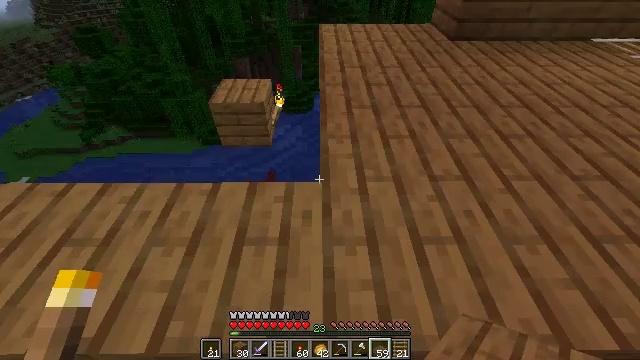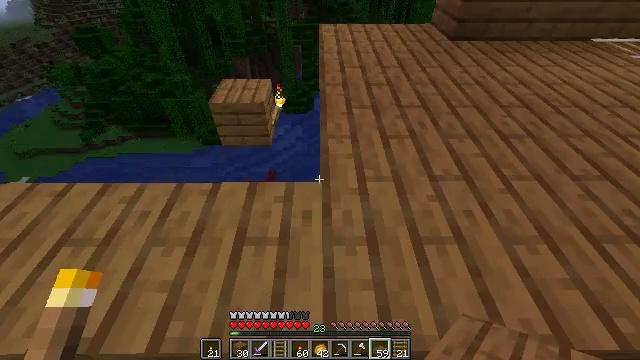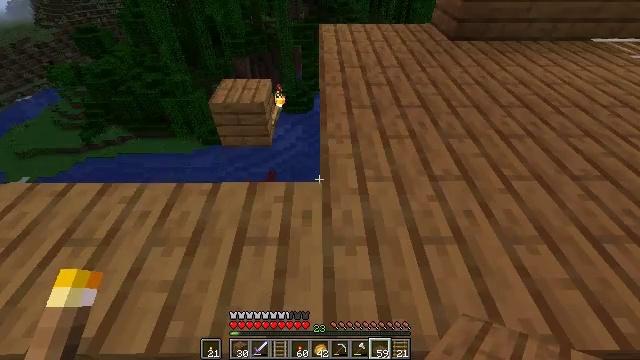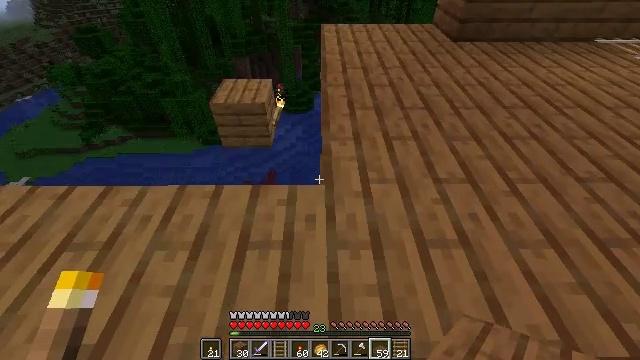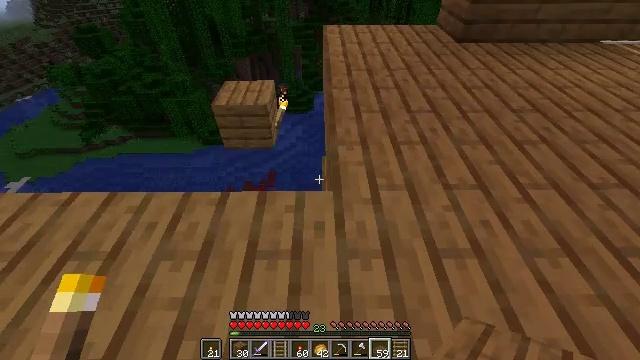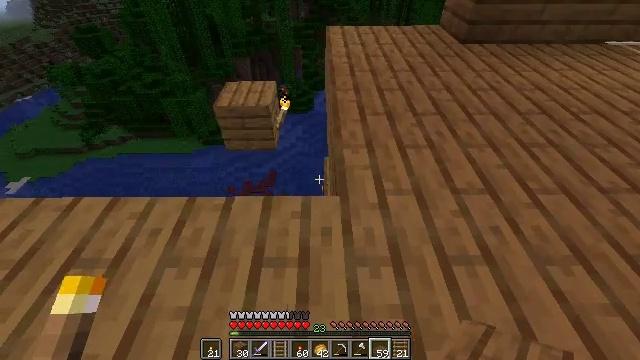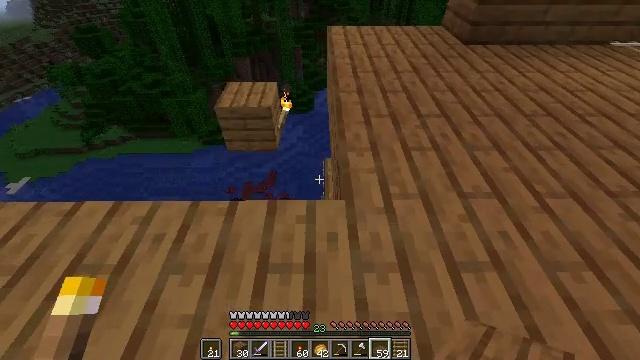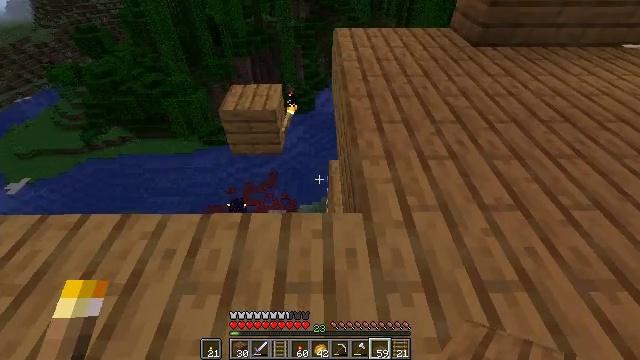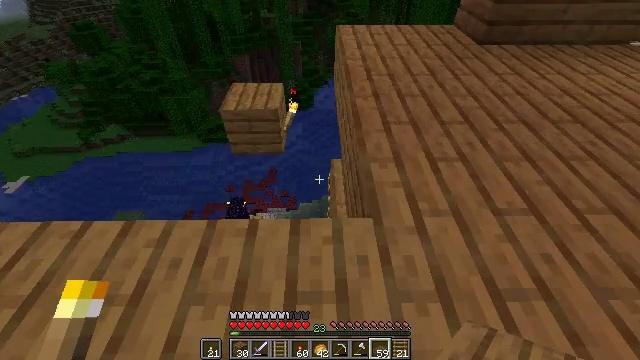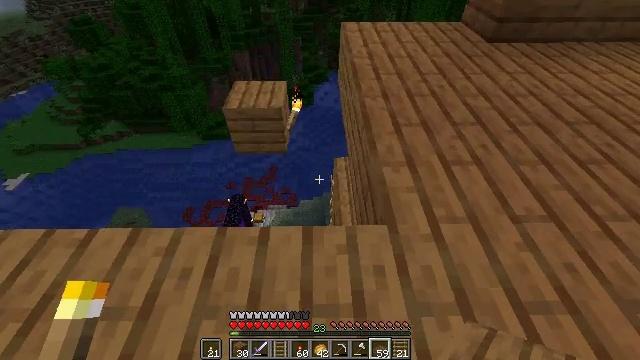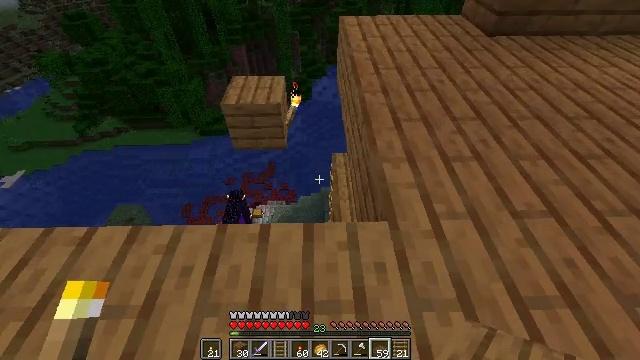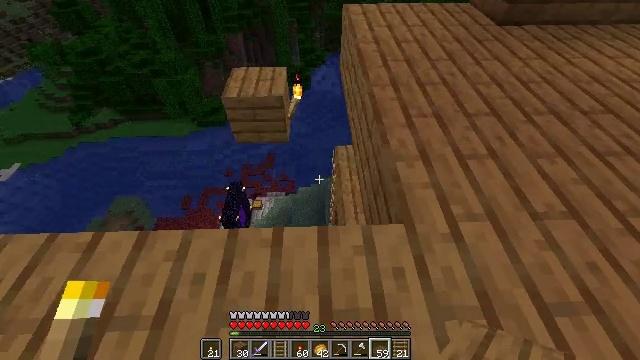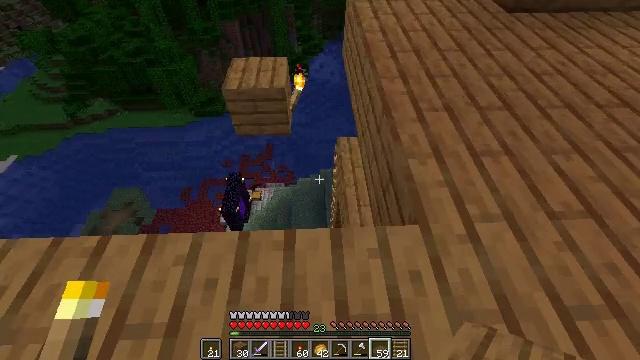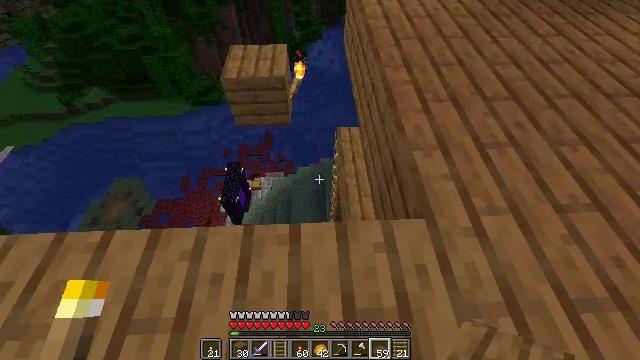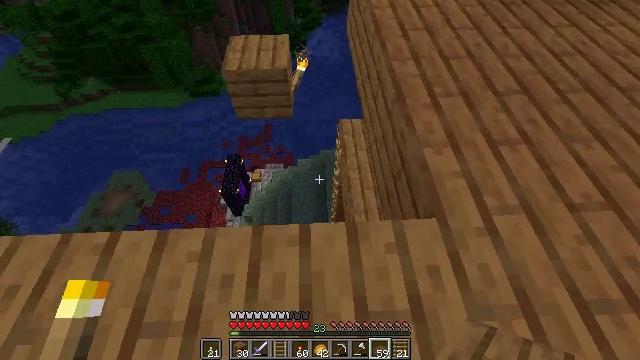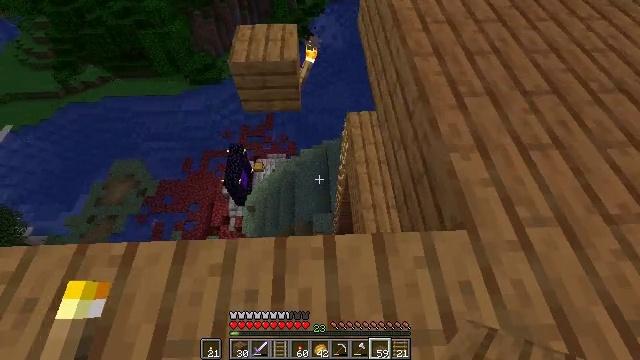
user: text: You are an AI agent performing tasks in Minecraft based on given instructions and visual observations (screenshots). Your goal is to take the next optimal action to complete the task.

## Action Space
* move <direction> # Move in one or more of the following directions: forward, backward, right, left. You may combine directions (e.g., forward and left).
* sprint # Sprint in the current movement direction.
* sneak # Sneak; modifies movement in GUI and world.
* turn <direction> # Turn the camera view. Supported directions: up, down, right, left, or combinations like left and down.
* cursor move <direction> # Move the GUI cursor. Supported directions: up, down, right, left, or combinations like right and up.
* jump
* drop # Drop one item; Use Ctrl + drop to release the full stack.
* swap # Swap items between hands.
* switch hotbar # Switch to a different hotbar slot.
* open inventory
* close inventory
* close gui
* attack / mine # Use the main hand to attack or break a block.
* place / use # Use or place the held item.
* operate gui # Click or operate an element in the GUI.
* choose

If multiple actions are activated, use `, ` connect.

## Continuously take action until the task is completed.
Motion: motion action
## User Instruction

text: Gather the rail for future use.
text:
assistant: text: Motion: sneak
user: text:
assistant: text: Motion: sneak
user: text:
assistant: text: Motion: move forward and move left, sneak
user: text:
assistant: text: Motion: move forward and move left, sneak
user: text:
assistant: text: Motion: move forward and move left, sneak
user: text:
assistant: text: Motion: move forward and move left, sneak
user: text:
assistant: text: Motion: move forward and move left, sneak
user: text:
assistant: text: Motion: move forward and move left, sneak
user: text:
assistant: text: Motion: move forward and move left, sneak
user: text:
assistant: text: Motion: move forward and move left, sneak, turn down
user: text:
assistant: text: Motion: move forward and move left, sneak, turn down
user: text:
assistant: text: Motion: move forward and move left, sneak, turn down
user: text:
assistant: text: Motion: move forward and move left, sneak, turn down
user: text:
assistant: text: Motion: move forward and move left, sneak, turn down
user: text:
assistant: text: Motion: move forward and move left, sneak, turn down
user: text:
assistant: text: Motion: move forward and move left, sneak, turn left and down
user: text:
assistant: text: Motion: move forward and move left, sneak, turn left and down
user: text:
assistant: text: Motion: move forward and move left, sneak, turn left and down
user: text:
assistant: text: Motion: move forward and move left, sneak, turn left and down
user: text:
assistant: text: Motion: move forward and move left, sneak, turn left and down
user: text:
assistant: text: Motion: move forward and move left, sneak, turn left
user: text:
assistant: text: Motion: move forward and move left, sneak, turn left
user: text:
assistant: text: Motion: move forward and move left, sneak, turn left
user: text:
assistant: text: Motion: move forward and move left, sneak
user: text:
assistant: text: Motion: move forward and move left, sneak
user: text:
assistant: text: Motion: move forward and move left, sneak
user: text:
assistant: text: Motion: move forward and move left, sneak
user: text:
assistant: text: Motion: move forward and move left, sneak, turn left
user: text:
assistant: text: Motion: move forward and move left, sneak, turn left
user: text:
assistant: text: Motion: sneak, turn left and up